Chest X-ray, AP view. Patient: 42 years old, sex M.
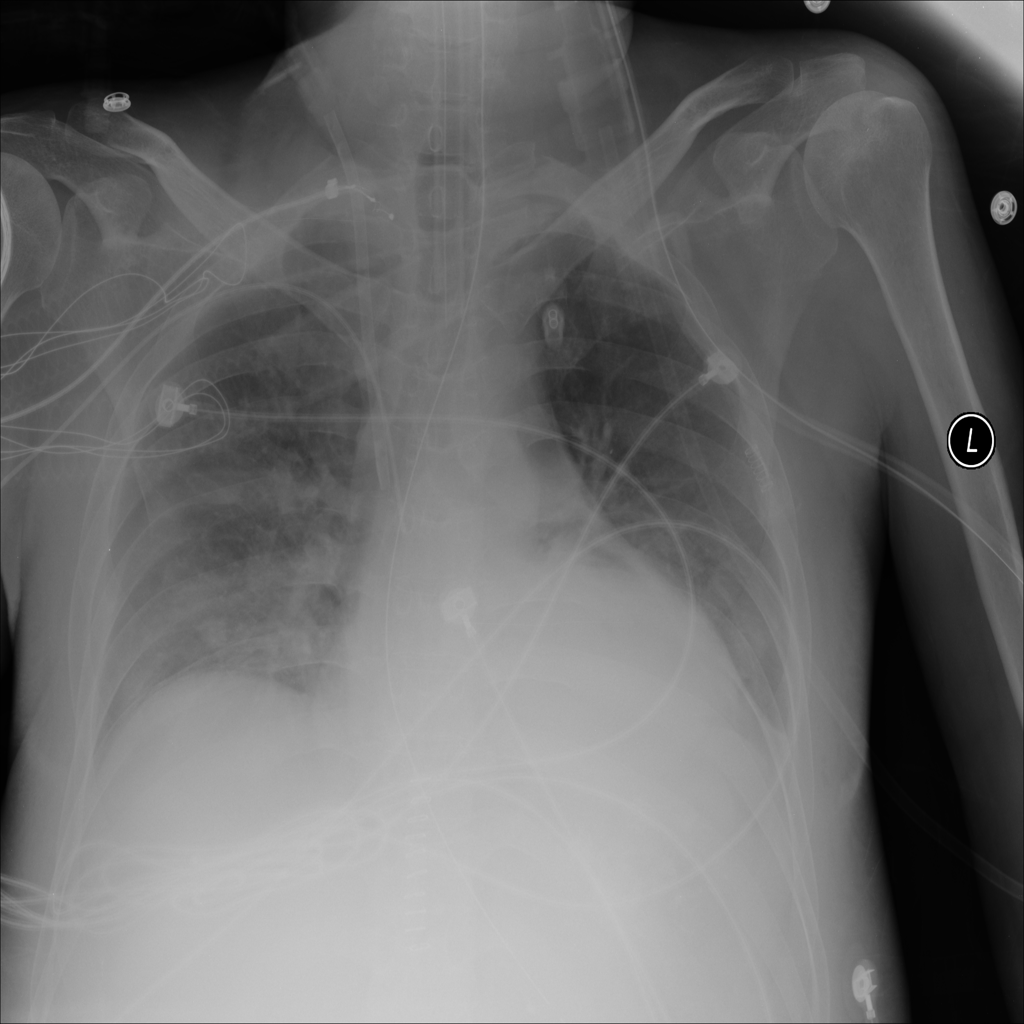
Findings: Consolidation, Infiltration